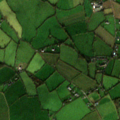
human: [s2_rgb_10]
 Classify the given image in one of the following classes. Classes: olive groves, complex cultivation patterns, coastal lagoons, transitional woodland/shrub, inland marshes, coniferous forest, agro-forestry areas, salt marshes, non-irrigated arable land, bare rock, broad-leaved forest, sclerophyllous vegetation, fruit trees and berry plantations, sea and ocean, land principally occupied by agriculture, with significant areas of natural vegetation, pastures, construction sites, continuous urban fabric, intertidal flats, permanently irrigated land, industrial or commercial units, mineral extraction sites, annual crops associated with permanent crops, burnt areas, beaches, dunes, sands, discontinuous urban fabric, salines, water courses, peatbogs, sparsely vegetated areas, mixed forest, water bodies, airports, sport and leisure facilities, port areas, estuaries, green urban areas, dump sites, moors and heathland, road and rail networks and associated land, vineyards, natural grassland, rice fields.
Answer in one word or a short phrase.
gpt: pastures